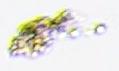
Label: Detritus